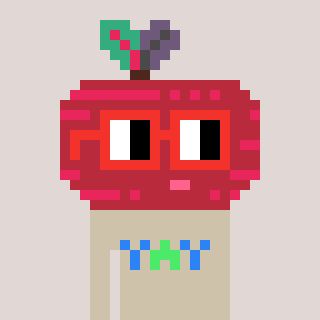
a pixel art character with square red glasses, a beet-shaped head and a bege-colored body on a warm background